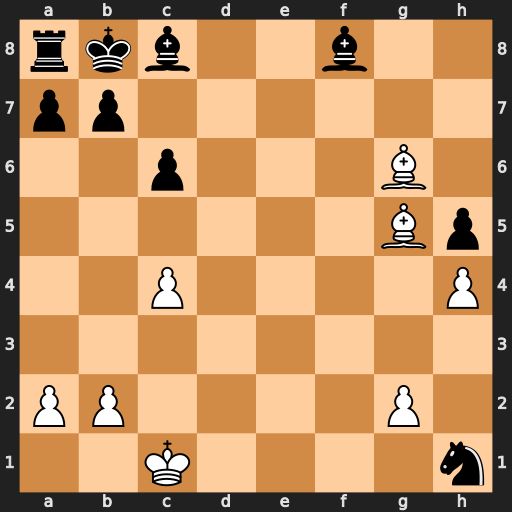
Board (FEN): rkb2b2/pp6/2p3B1/6Bp/2P4P/8/PP4P1/2K4n
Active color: w
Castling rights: -
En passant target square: -
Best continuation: Bf4+ Bd6 Bxd6#